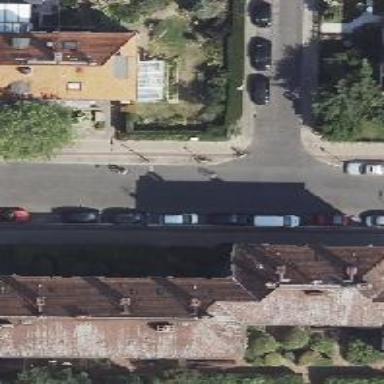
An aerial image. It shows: Residential road with separate asphalt sidewalks and cycleway. There is parking on half of the kerb.